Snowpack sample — Buffalo Mountain, Silverthorne, Colorado, USA (2/22/26, 2:02 PM MST)
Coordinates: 39.622, -106.113
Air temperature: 33 °F
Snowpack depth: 63 cm
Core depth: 10 cm
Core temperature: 30.2 °F
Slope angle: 11°, slope face: 116°
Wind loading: low
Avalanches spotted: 0
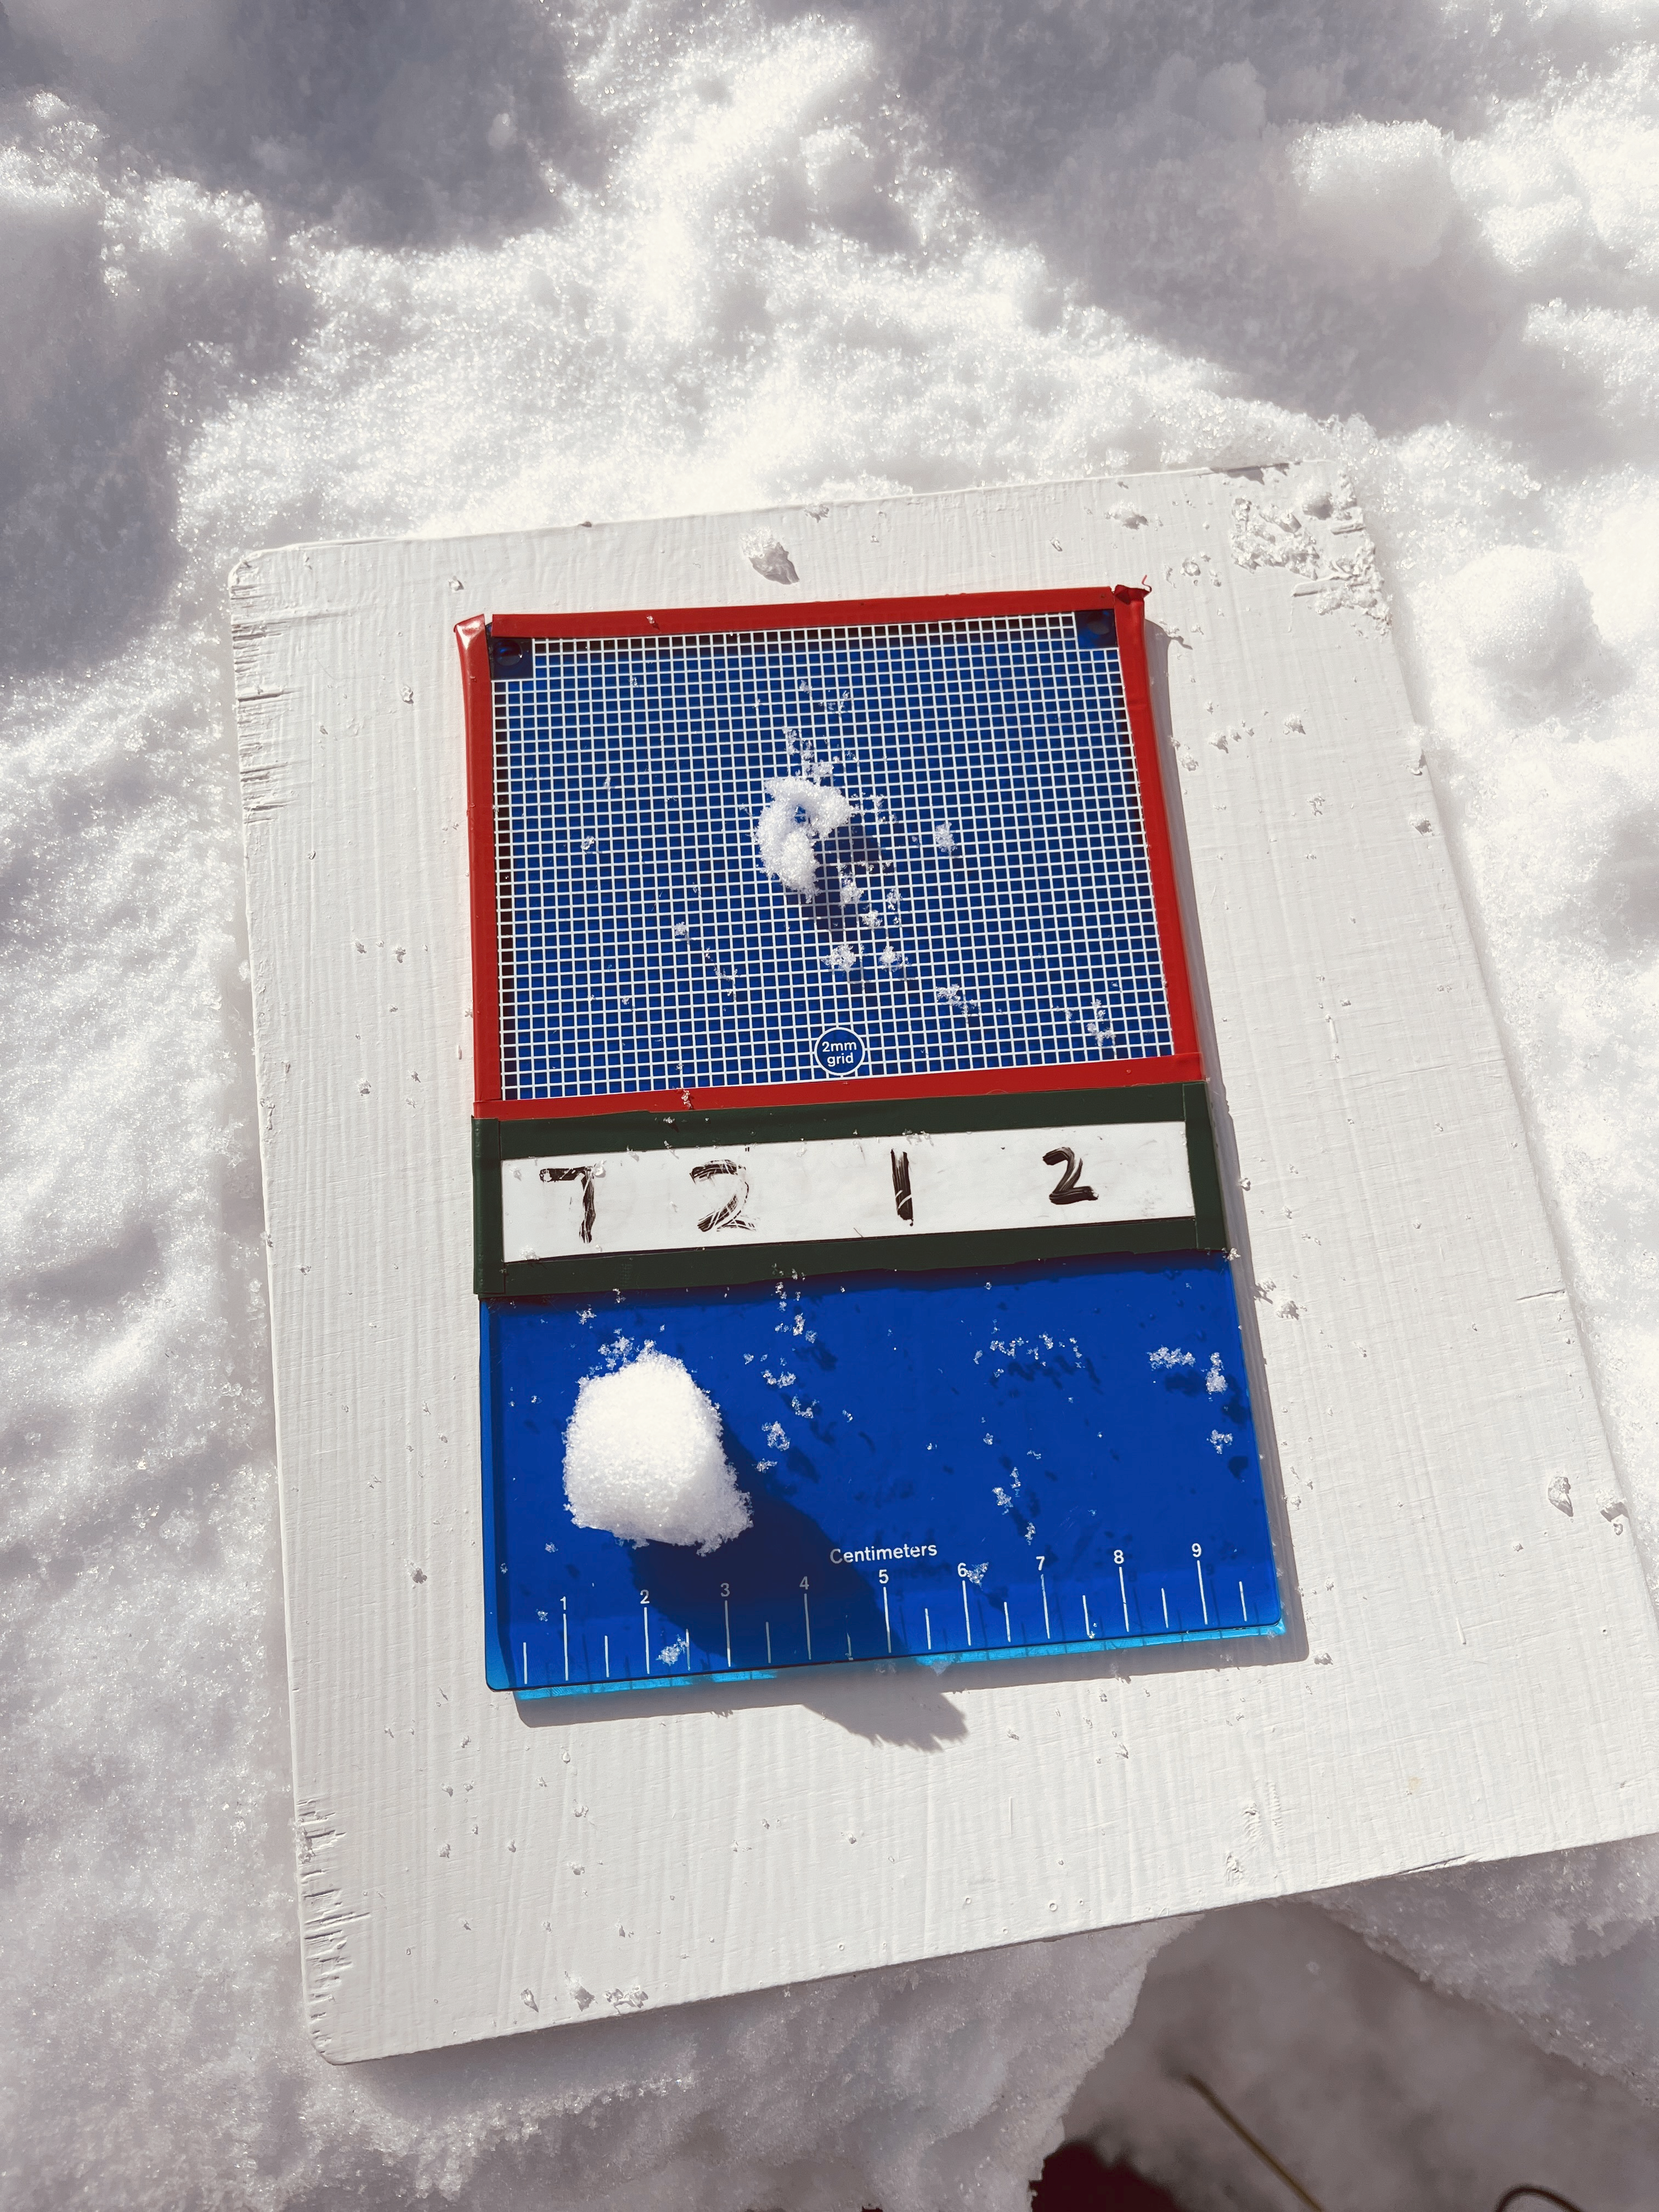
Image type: crystal_card
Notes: In a firebreak similar to site 1, minimal wind loading with no spotted avalanches (not many faces in view though)